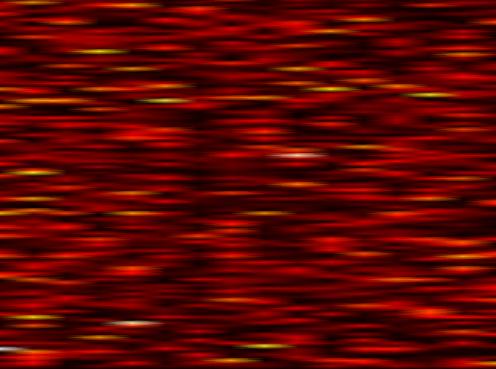
Label: WOLA